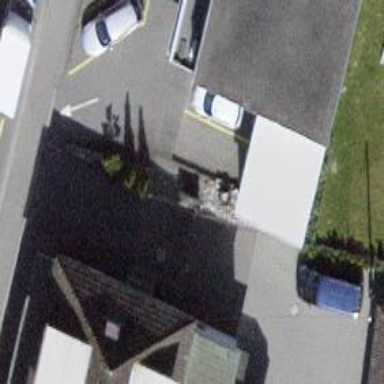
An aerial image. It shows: Bicycle parking area with racks.